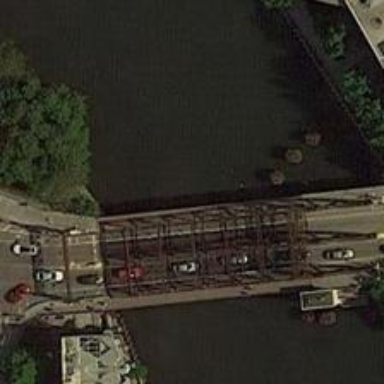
The curved banks of the river has been connected by the steel bridge .